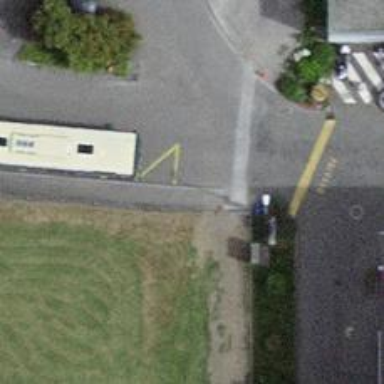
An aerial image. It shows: Bus stop with platform for public transport.